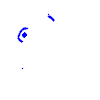
Particle: electron